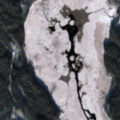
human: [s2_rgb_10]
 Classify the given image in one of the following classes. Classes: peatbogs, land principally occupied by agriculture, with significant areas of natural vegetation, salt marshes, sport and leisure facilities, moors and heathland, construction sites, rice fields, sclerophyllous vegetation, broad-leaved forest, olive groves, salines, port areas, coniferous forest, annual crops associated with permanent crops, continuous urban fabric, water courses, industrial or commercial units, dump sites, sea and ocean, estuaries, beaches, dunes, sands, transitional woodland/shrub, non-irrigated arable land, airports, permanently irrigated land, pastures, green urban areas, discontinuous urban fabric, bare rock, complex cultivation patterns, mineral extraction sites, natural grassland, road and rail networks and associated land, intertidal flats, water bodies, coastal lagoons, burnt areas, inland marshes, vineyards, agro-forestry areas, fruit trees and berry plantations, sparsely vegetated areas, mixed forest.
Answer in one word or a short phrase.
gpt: coniferous forest, mixed forest, transitional woodland/shrub, inland marshes